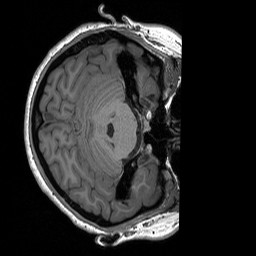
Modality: T1w
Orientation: axial
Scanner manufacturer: siemens
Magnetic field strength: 3 T
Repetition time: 1.76 s
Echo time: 0.0022 s